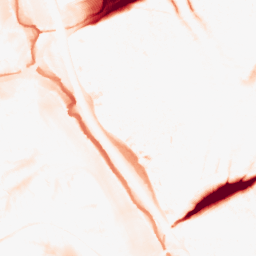
Category: morphological
Decomposition family: tophat
Decomposition parameters: size: 20
mode: black
Upsampling method: sinc_blackman
Upsampling parameters: scale: 2
kernel_size: 8
Upsampling scale: 2